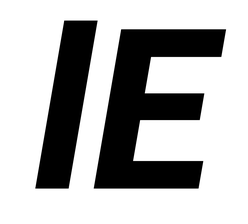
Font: Roboto-Italic_ExtraBold_Italic